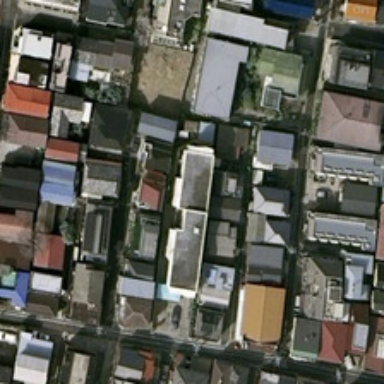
Many buildings in different colors are in a dense residential area .